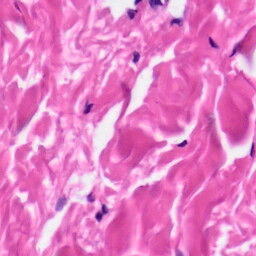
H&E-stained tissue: Skin